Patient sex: F
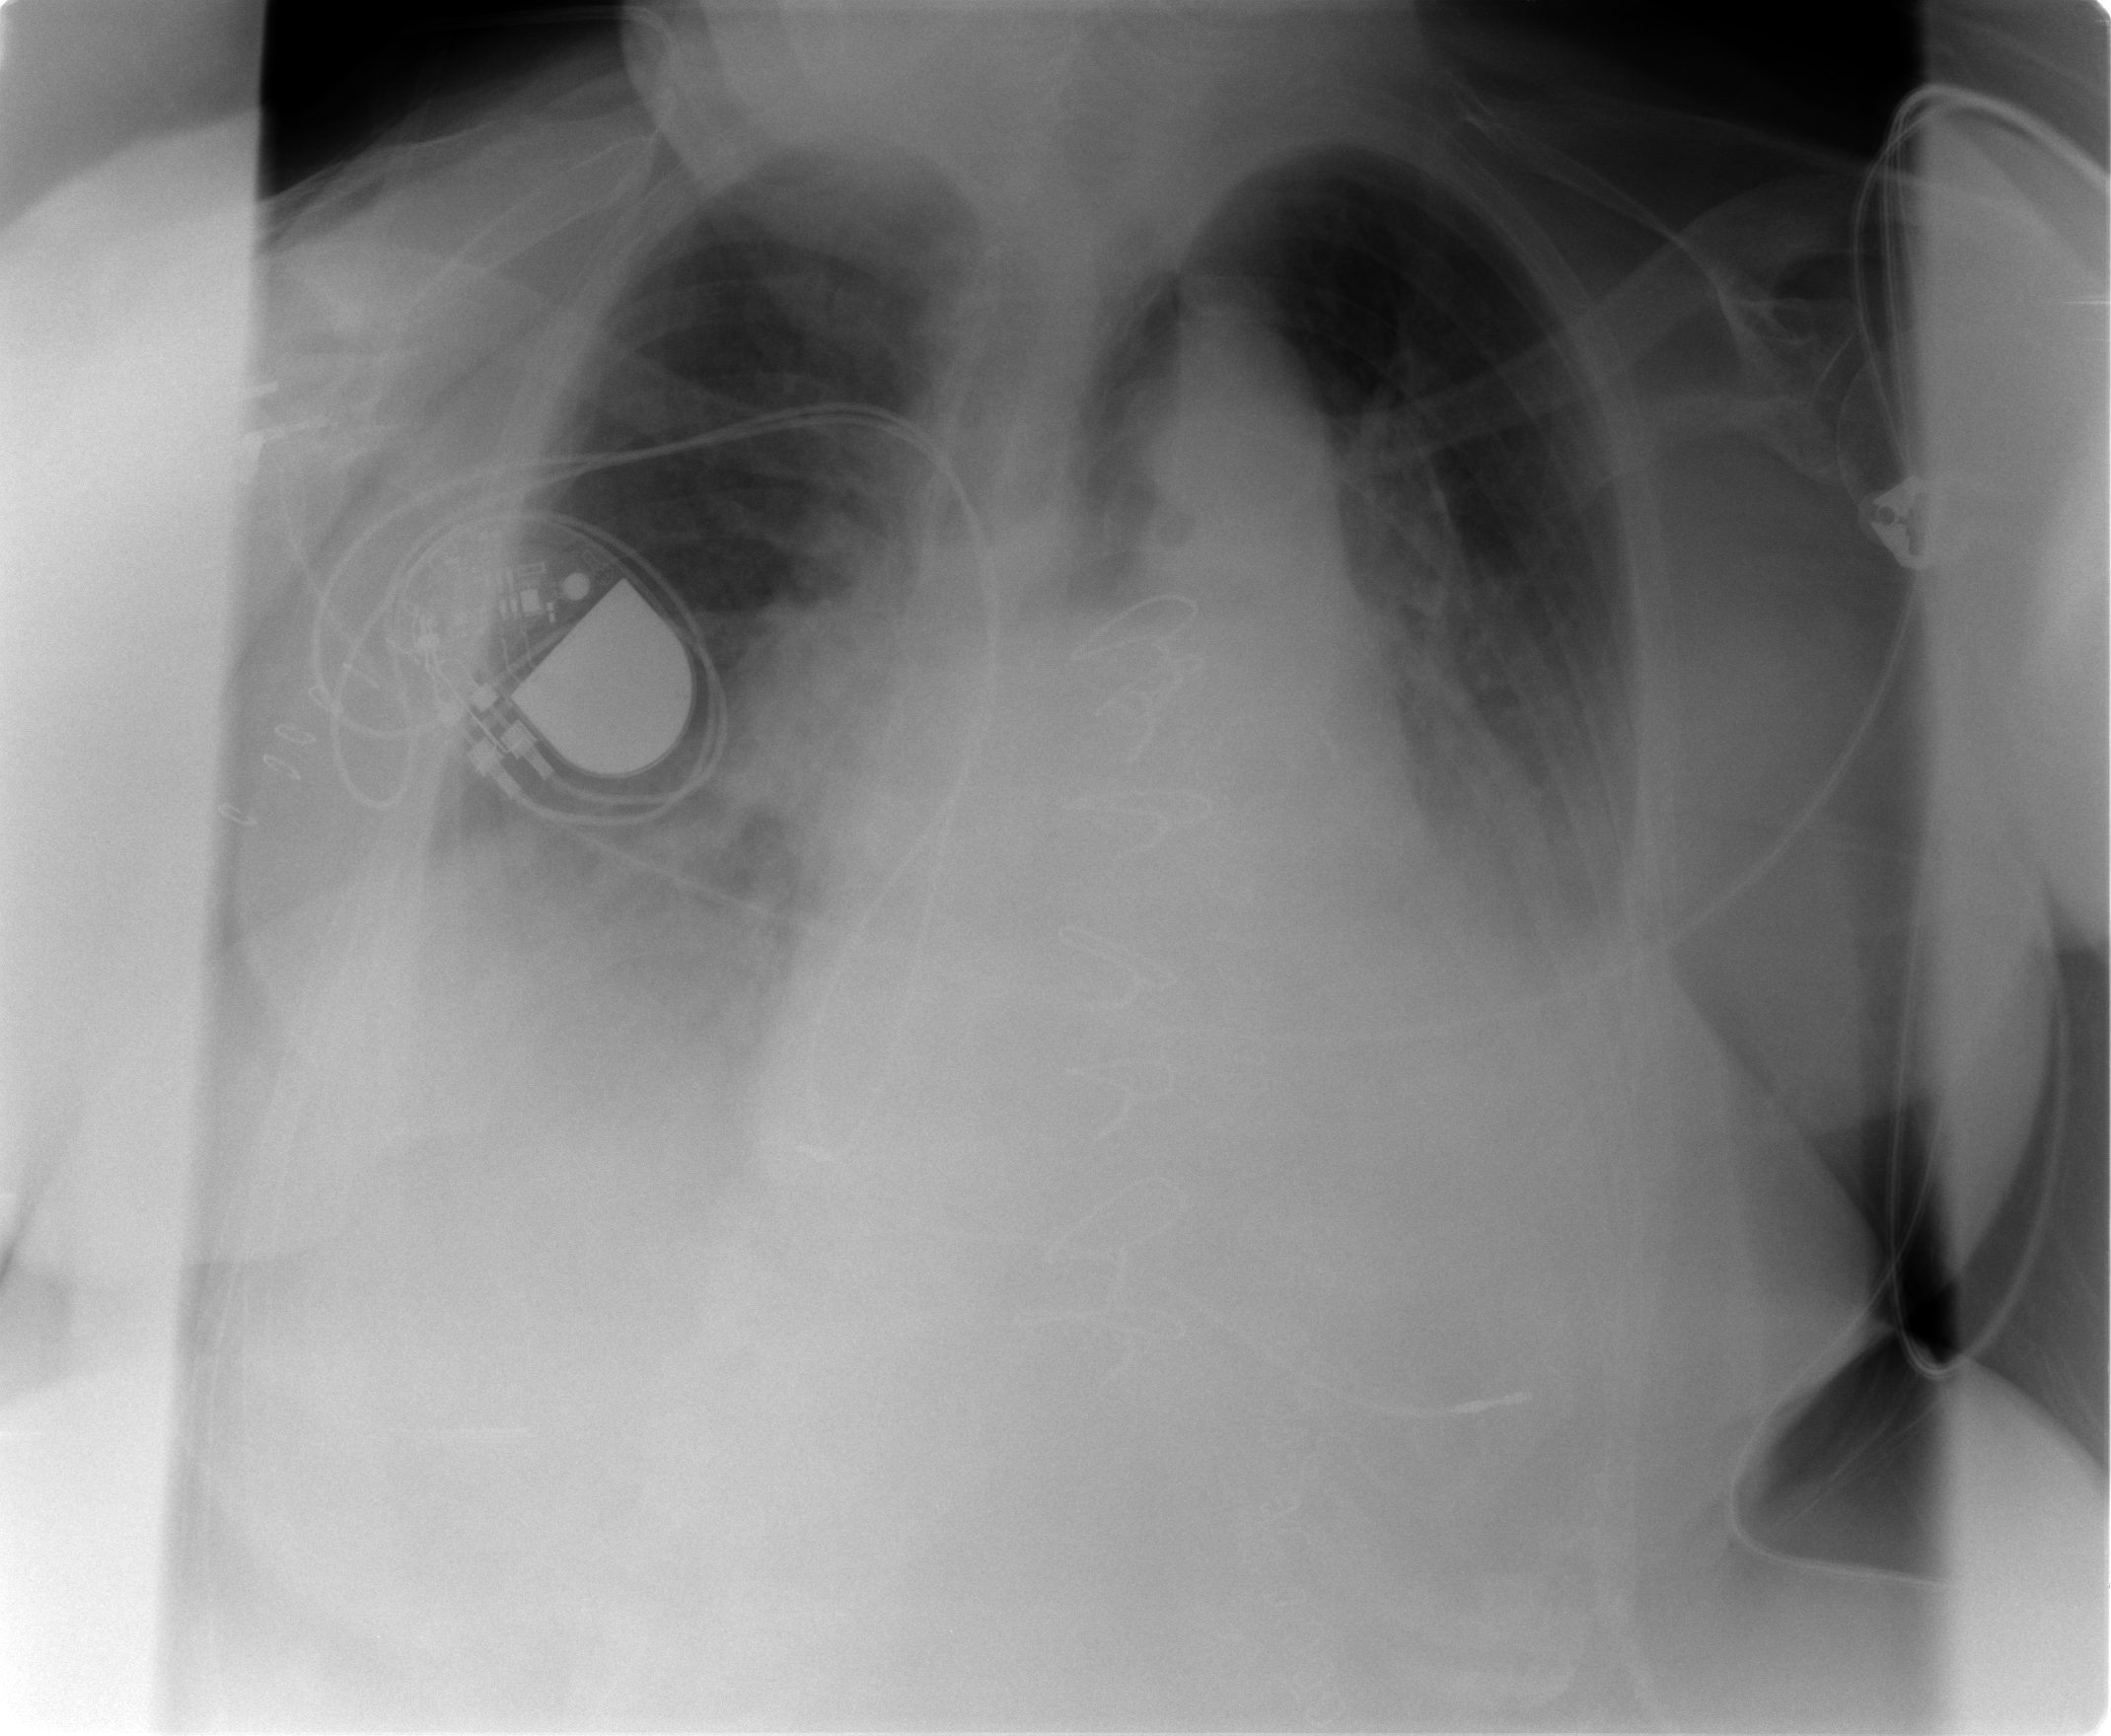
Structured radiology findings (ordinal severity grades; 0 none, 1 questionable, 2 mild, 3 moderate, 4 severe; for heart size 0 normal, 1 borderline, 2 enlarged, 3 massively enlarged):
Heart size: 3
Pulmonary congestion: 2
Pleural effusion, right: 3
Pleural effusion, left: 3
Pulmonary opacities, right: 1
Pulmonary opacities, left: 0
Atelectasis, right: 2
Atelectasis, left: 2